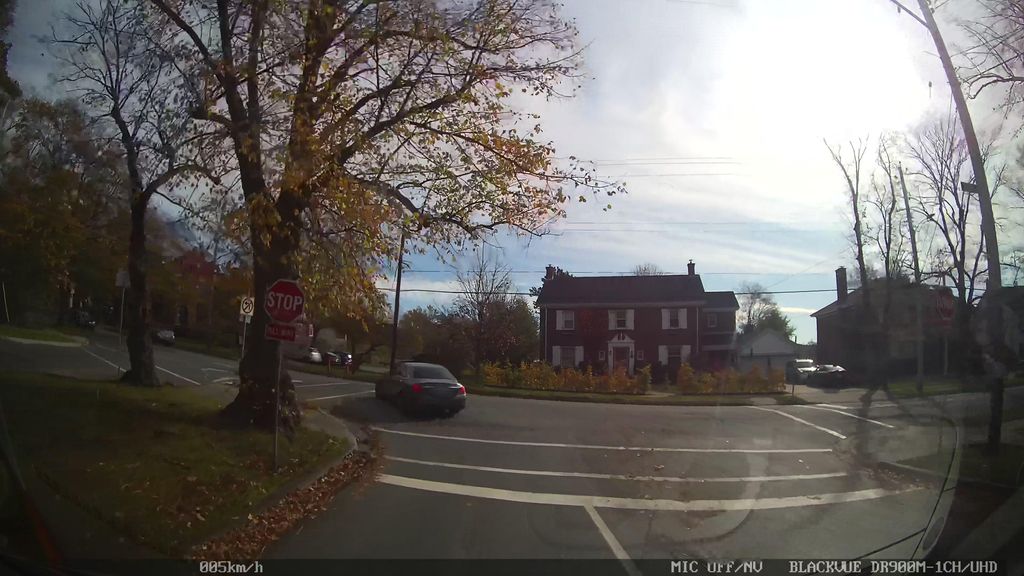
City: halifax